Interaction volume radius: 5 \u00c5
Interaction volume height: 15 \u00c5
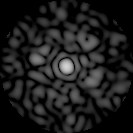
Disorder parameter: 0.8362